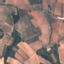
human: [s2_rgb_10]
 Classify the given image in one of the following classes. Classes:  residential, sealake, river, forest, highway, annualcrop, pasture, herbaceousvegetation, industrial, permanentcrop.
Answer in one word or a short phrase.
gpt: PermanentCrop